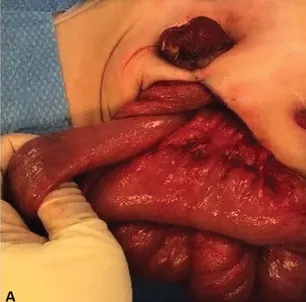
A
) Jejunum twisted 360 degrees as it entered the jejunostomy.
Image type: medical_photograph (other_medical_photograph)